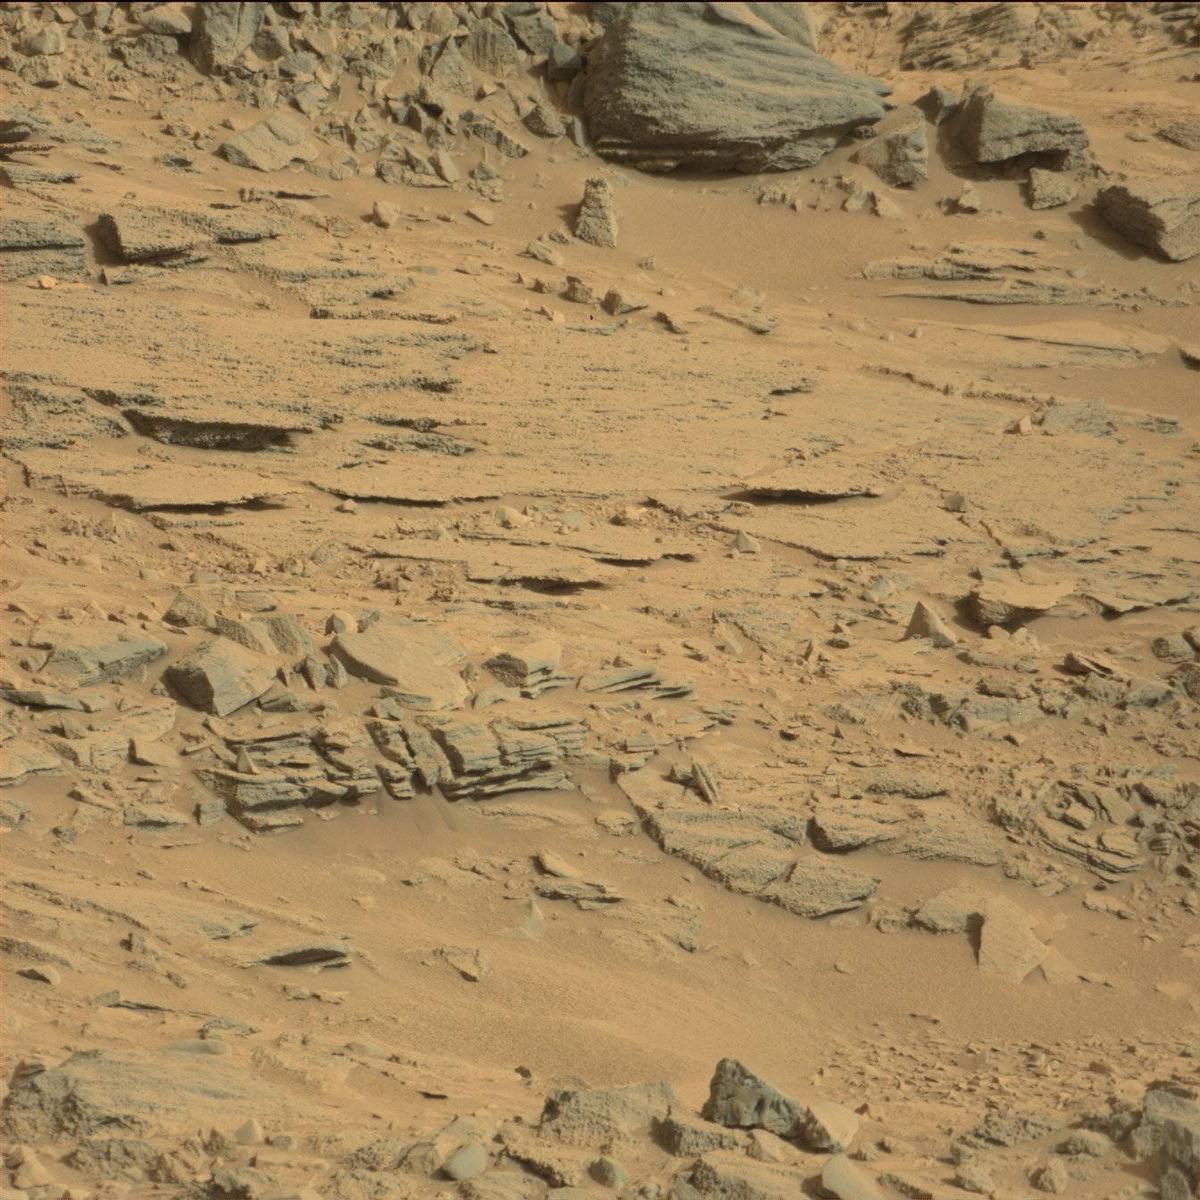
Terrain classes present: Bedrock, Sand / Soil